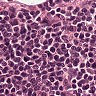
Metastatic tissue present: no